Question: This is the expansion diagram of a second-order Rubik's Cube. Given the initial state, you can perform 18 standard operations. Find the minimum number of steps to make the Rubik's Cube reach the restored state. The goal is to restore the cube to its original state, with green on the front face, white on the top, and yellow on the bottom, disregarding isomorphic configurations.
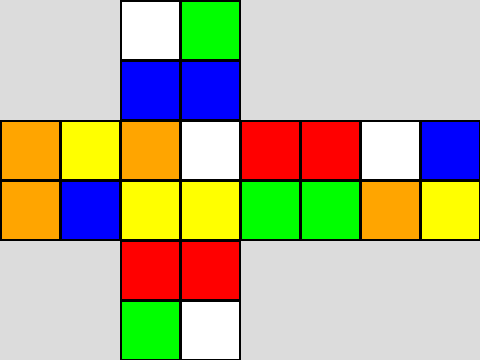
Answer: 6